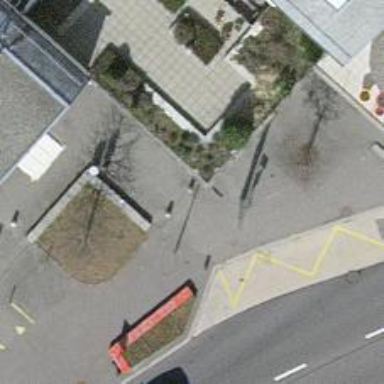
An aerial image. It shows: Bollard.